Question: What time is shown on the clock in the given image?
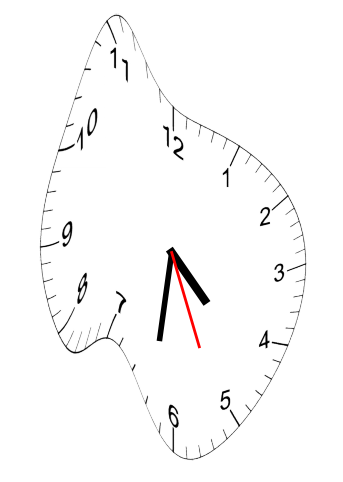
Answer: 04:31:26